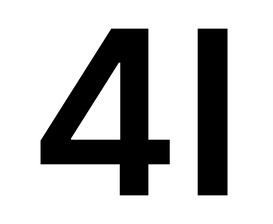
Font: Inter_SemiBold